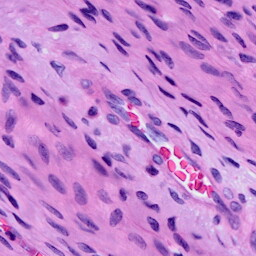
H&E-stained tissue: Cervix